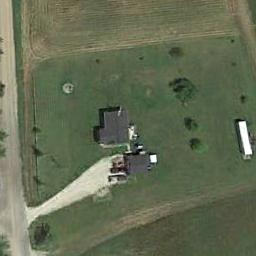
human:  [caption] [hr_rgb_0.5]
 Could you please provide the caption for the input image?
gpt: In a sparse residential area there is a house and several green trees surrounded by grass .

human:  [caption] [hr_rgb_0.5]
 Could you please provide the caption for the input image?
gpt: The sparse residential is surrounded by grass .

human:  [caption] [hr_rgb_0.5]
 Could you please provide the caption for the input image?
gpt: A path leads to this house with black roof .

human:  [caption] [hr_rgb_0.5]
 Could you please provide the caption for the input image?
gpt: The sparse residential is on the grass next to the bare land and a road .

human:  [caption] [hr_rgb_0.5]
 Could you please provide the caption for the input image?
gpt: A sparse residential area with two black buildings and a white building .